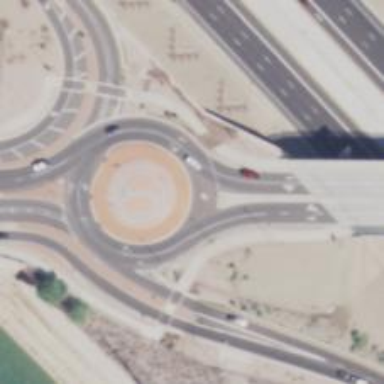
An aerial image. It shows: Secondary link road with asphalt surface leading to roundabout.